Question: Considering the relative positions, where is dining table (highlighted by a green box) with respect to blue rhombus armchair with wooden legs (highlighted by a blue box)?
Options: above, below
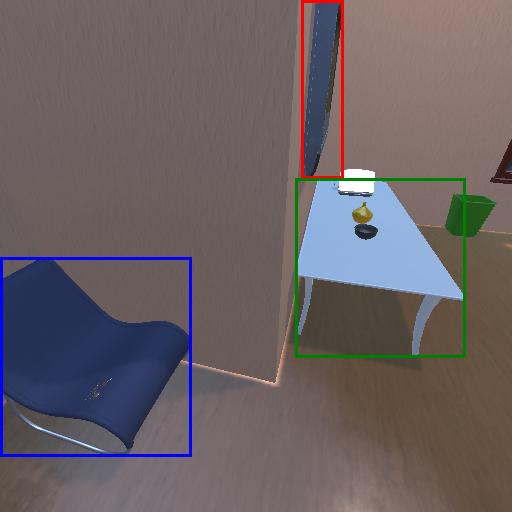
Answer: above